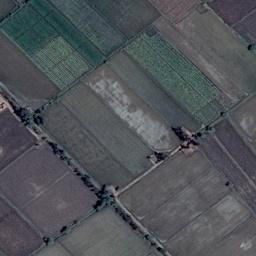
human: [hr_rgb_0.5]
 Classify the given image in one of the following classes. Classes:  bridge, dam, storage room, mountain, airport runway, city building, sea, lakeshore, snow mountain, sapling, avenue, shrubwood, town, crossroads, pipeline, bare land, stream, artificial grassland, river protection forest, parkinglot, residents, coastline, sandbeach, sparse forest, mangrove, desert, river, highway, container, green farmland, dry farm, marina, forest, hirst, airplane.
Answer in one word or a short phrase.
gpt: green farmland